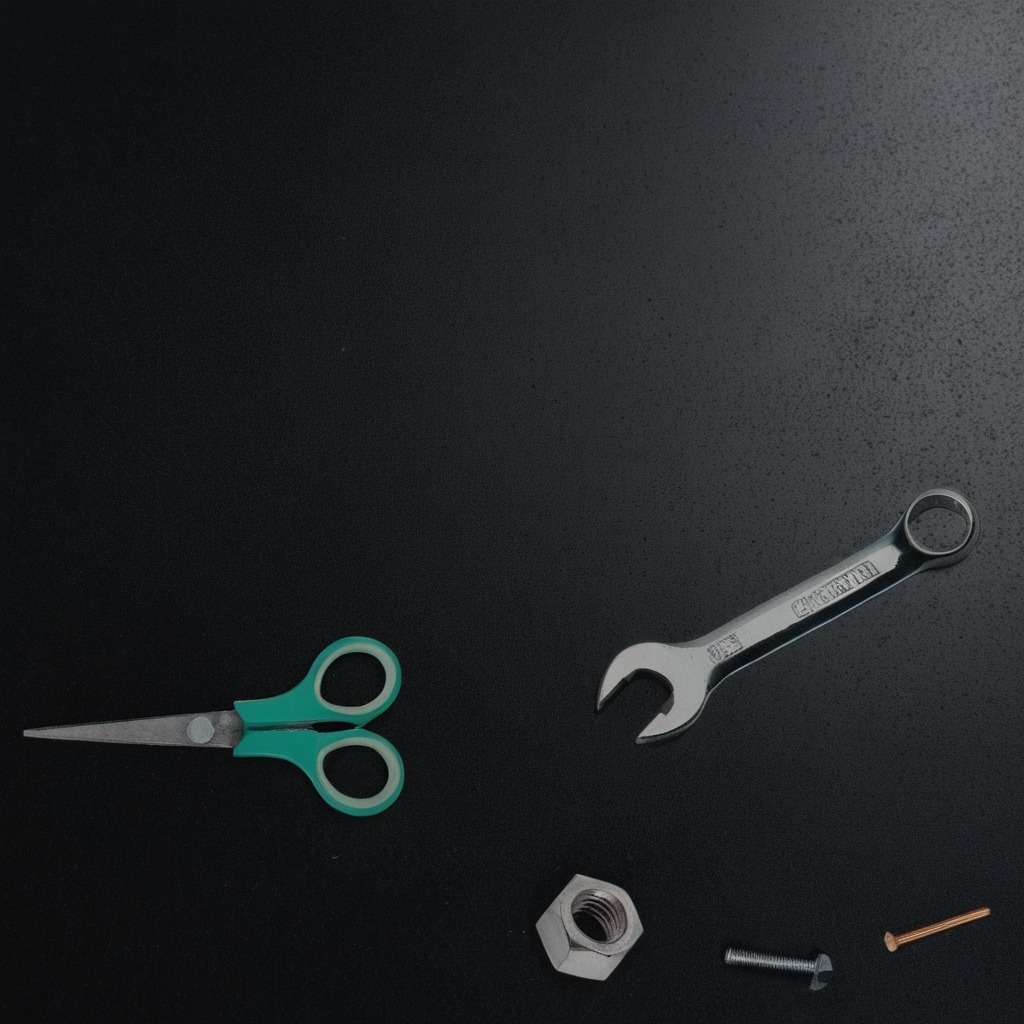
A metal machine screw, an iron nail, a metal nut, a pair of scissors, and a wrench are lying on the clean granite tabletop covered with a black rubber mat inside a workshop at night.